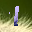
Label: 1